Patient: sex F, age 70
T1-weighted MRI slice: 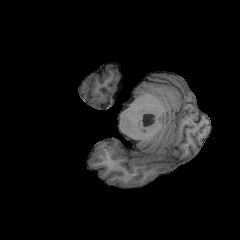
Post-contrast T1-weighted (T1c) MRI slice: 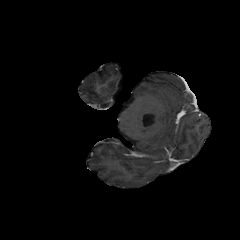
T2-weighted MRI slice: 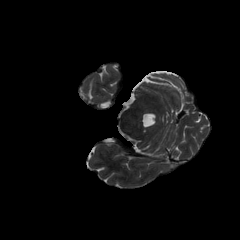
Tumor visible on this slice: no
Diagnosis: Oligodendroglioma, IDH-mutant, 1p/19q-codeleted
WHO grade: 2